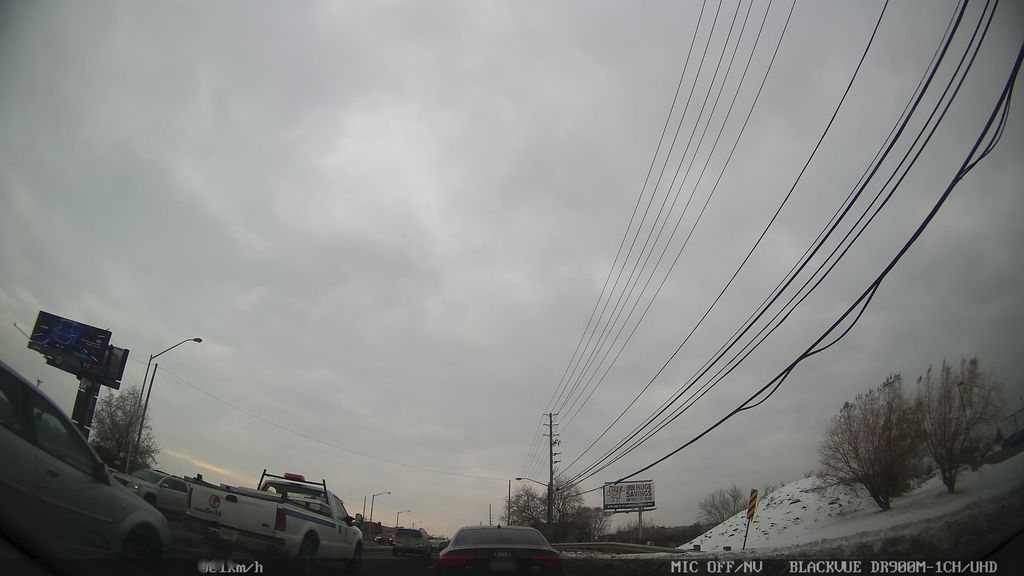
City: toronto